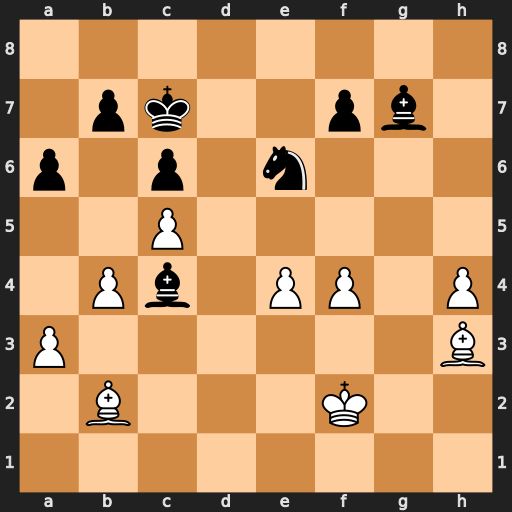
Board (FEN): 8/1pk2pb1/p1p1n3/2P5/1Pb1PP1P/P6B/1B3K2/8
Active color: w
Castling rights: -
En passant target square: -
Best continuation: Bxe6 Bxb2 Bxc4